Question: My aim is to create a status bar application which will draw drop down calendar.
I'm fairly new to programming in Objective-C and I thought this might be a good project to learn the language.
Do I a draw a calendar in an 'NSMenuItem(custom)' or is this the wrong approach.
Will I be using the 'NSDatePicker' to draw the calendar?
I cannot find a 'DatePicker' object in XCode which I can drag-drop on the canvas like in VS2010.
I want the calendar look like this:

How do I proceed?
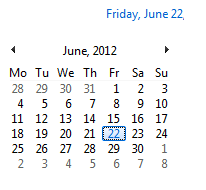
Answer: Checkout the following example:
<URL>
Download the project and change the SDK to make it working:

Now add the 'NSDatePicker' in Interface Builder and change its style to 'graphical'.